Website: apple
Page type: customer-info-address
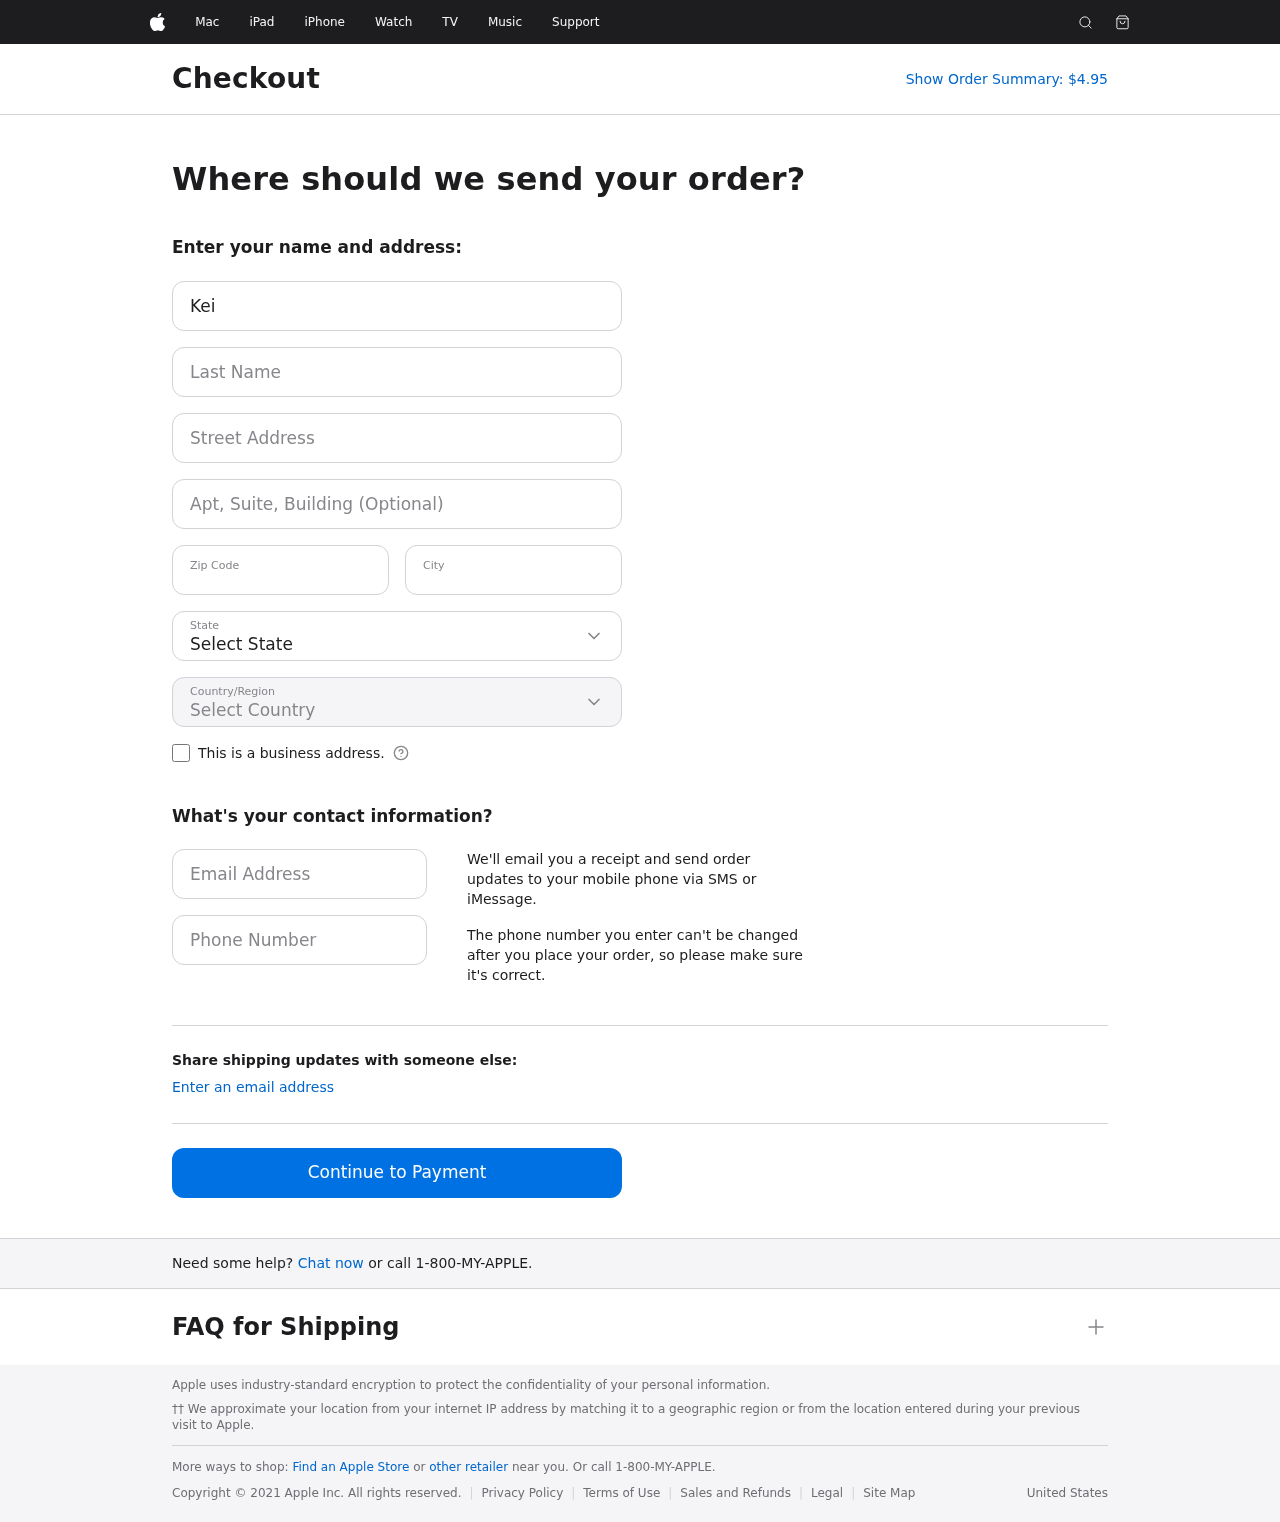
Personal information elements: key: PII_CITY
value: Virginiamouth
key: PII_COUNTRY
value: United States
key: PII_EMAIL
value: keith_arias@hotmail.com
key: PII_FIRSTNAME
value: Keith
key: PII_LASTNAME
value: Arias
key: PII_PHONE
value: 7947582709
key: PII_POSTCODE
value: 11930
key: PII_STATE
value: Maryland
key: PII_STREET
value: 25001 Shawn Run Apt. 297
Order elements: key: ORDER_TOTAL
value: Show Order Summary: $4.95